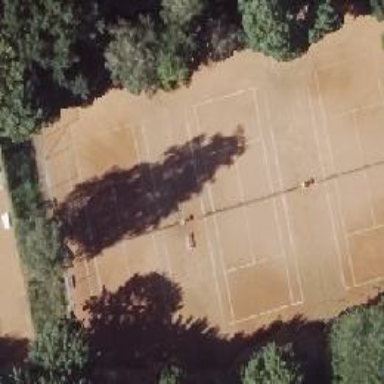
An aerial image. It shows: Clay tennis court on pitch.